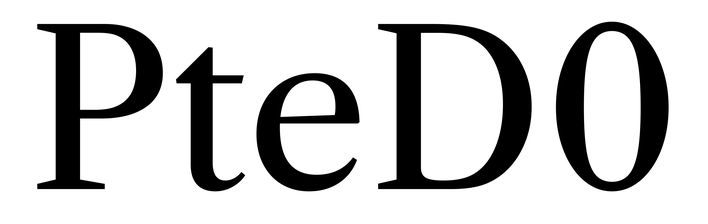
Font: LibreCaslonText_Regular